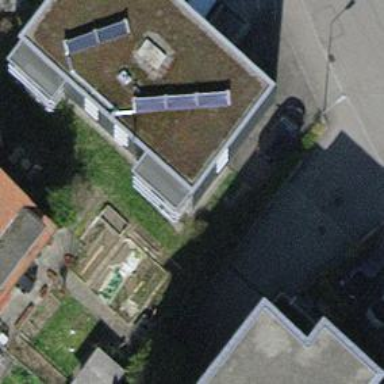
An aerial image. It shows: Modern apartment building with flat roof design.